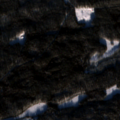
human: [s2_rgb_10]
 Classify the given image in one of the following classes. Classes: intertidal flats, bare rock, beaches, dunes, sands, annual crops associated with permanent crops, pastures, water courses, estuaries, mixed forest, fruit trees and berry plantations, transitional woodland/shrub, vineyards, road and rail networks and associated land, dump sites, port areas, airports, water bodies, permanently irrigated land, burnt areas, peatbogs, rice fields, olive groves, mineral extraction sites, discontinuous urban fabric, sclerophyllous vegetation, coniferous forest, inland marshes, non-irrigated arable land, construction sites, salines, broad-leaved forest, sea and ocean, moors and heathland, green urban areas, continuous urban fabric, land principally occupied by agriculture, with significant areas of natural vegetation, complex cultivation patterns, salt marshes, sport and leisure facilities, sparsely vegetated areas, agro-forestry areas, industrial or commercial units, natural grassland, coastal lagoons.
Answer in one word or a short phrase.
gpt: coniferous forest, mixed forest, transitional woodland/shrub, water bodies